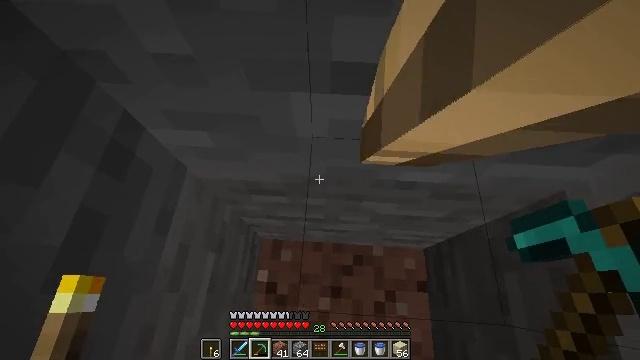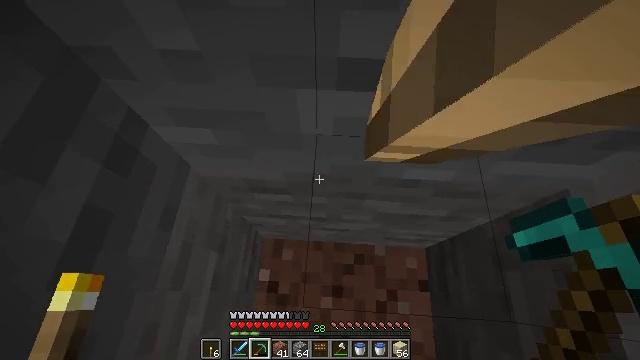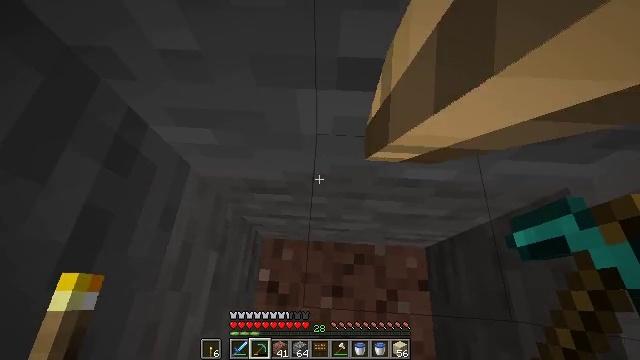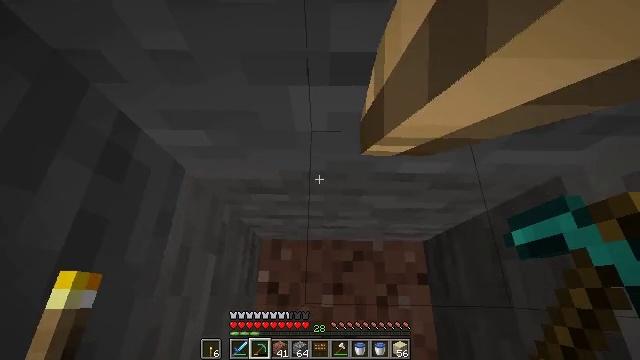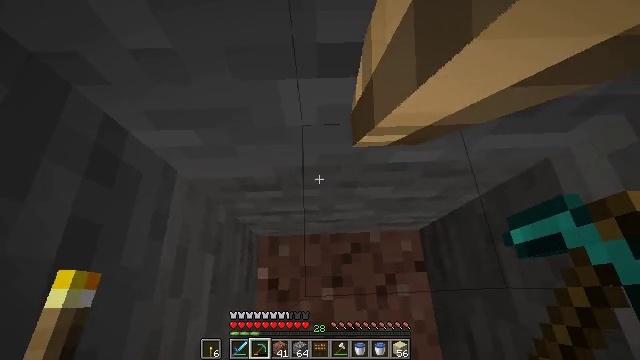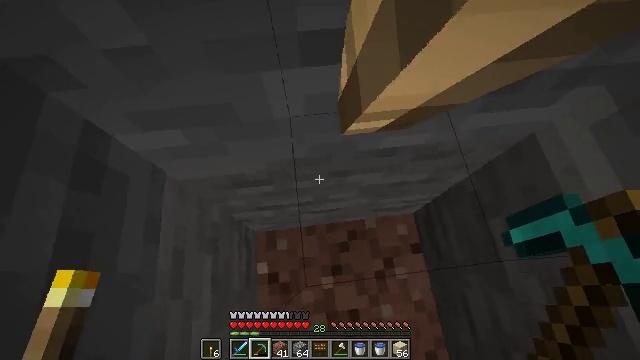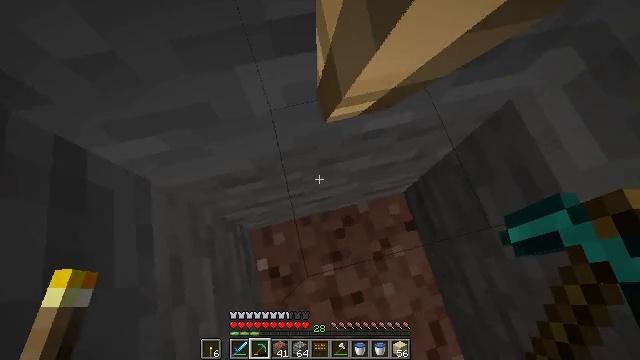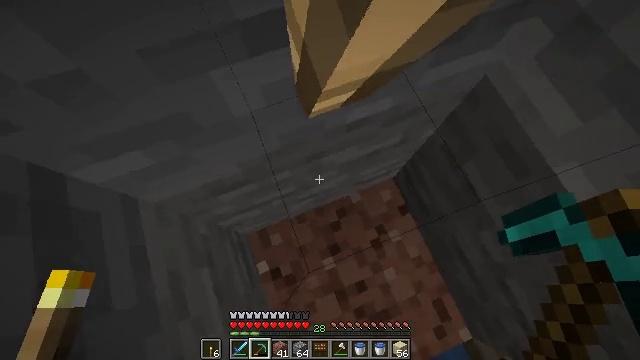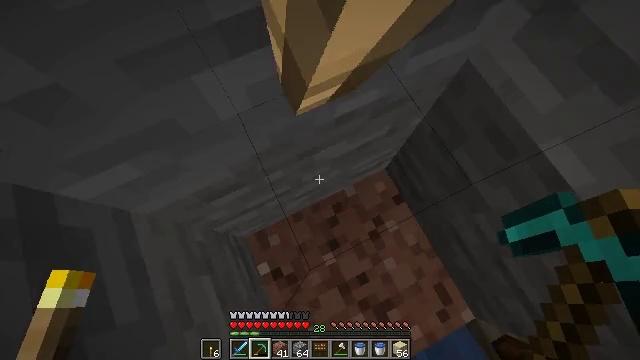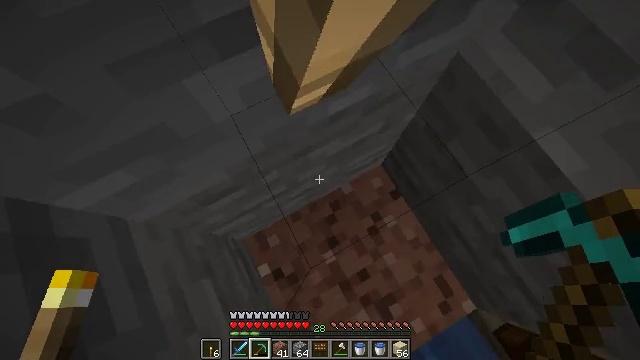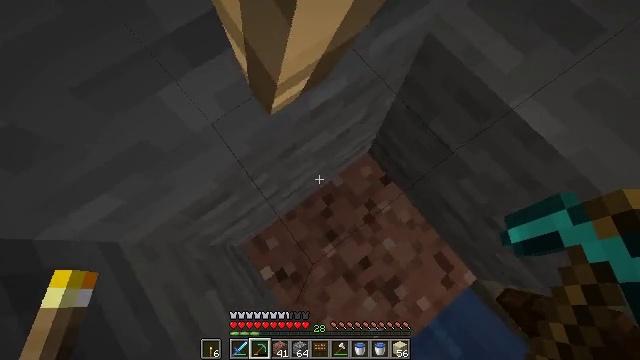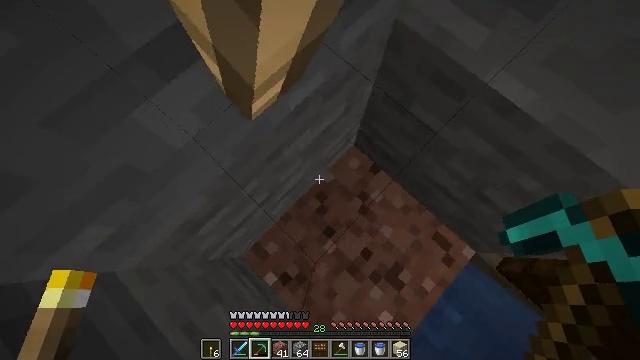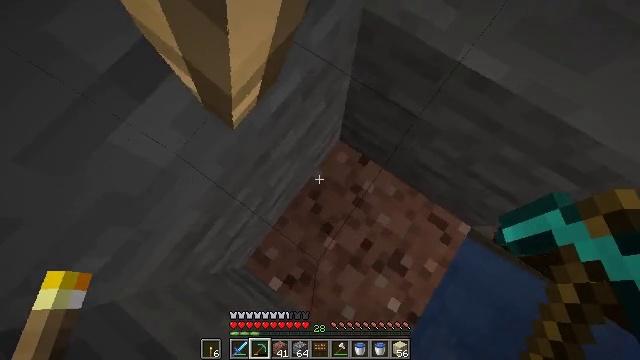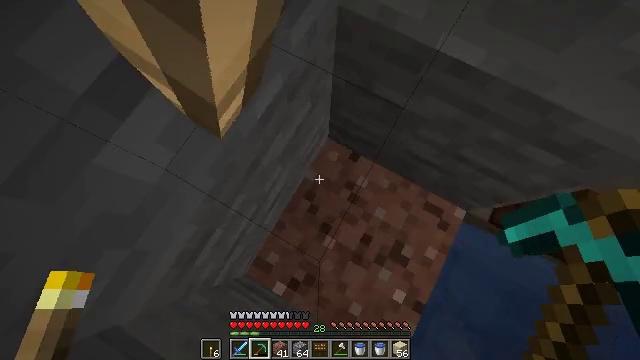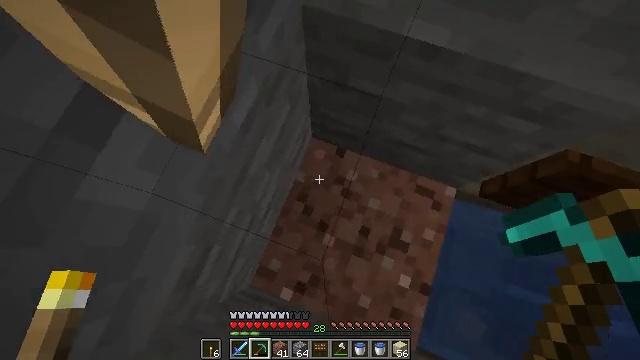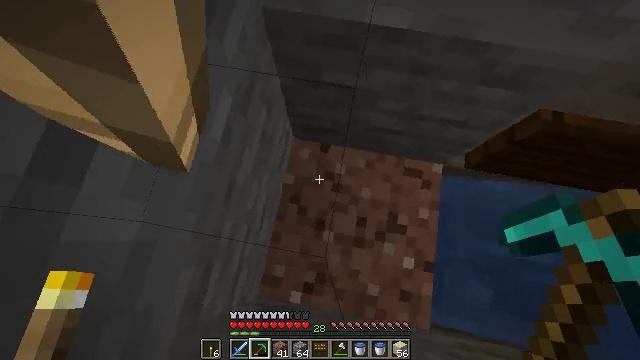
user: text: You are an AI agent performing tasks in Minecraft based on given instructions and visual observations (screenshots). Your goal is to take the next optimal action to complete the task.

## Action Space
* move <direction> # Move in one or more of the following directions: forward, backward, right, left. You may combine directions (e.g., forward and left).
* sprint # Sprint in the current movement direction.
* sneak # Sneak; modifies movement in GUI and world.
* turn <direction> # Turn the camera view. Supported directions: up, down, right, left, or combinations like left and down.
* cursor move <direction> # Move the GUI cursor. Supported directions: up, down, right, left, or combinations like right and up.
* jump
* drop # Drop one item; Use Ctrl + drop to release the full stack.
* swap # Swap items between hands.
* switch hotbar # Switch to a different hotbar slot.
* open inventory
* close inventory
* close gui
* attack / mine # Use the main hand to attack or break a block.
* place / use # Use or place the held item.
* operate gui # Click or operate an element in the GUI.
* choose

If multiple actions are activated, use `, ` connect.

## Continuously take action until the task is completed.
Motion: motion action
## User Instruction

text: Take down the wall torch for reuse.
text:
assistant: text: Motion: no_op
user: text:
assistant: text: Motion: no_op
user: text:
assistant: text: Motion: turn right
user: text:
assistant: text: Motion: turn right and down
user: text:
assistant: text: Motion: turn right and down
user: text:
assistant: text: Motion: turn right and down
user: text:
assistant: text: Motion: turn right and down
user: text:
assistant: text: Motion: turn right
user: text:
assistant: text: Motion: turn right
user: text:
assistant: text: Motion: turn right and down
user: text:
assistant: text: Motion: turn right
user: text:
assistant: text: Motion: turn right
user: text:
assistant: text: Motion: turn right
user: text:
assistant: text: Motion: turn right
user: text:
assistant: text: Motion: turn right
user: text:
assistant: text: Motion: turn right and down
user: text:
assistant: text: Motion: turn right and down
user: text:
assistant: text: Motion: turn right
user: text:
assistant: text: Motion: no_op
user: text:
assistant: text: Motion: turn right
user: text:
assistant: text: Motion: turn right
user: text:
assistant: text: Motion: turn right
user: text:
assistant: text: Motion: turn right and down
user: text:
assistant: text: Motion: move right, turn right
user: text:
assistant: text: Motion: move right
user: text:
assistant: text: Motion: move right, turn down
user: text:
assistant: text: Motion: no_op
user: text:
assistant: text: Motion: no_op
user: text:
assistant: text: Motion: no_op
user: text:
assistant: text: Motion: no_op